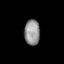
Tissue: lung
Cell type: Fibroblasts
Senescence score: 0.6254
Nuclear area (px): 387
Mean DAPI intensity: 146.47